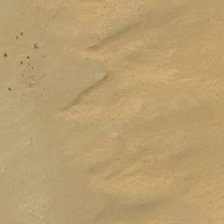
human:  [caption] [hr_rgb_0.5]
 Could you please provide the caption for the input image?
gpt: a piece of sand like fish scale is in the desert .

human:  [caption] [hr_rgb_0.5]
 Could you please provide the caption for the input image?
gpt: a piece of desert is dusty ,barren and desolate .

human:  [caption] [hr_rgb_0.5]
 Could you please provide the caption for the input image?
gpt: it is a piece of khaki desert .

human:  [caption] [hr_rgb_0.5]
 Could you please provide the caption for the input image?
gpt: it is a piece of khaki desert .

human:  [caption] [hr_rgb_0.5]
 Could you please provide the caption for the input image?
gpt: a piece of sand like fish scale is in the desert .